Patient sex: F
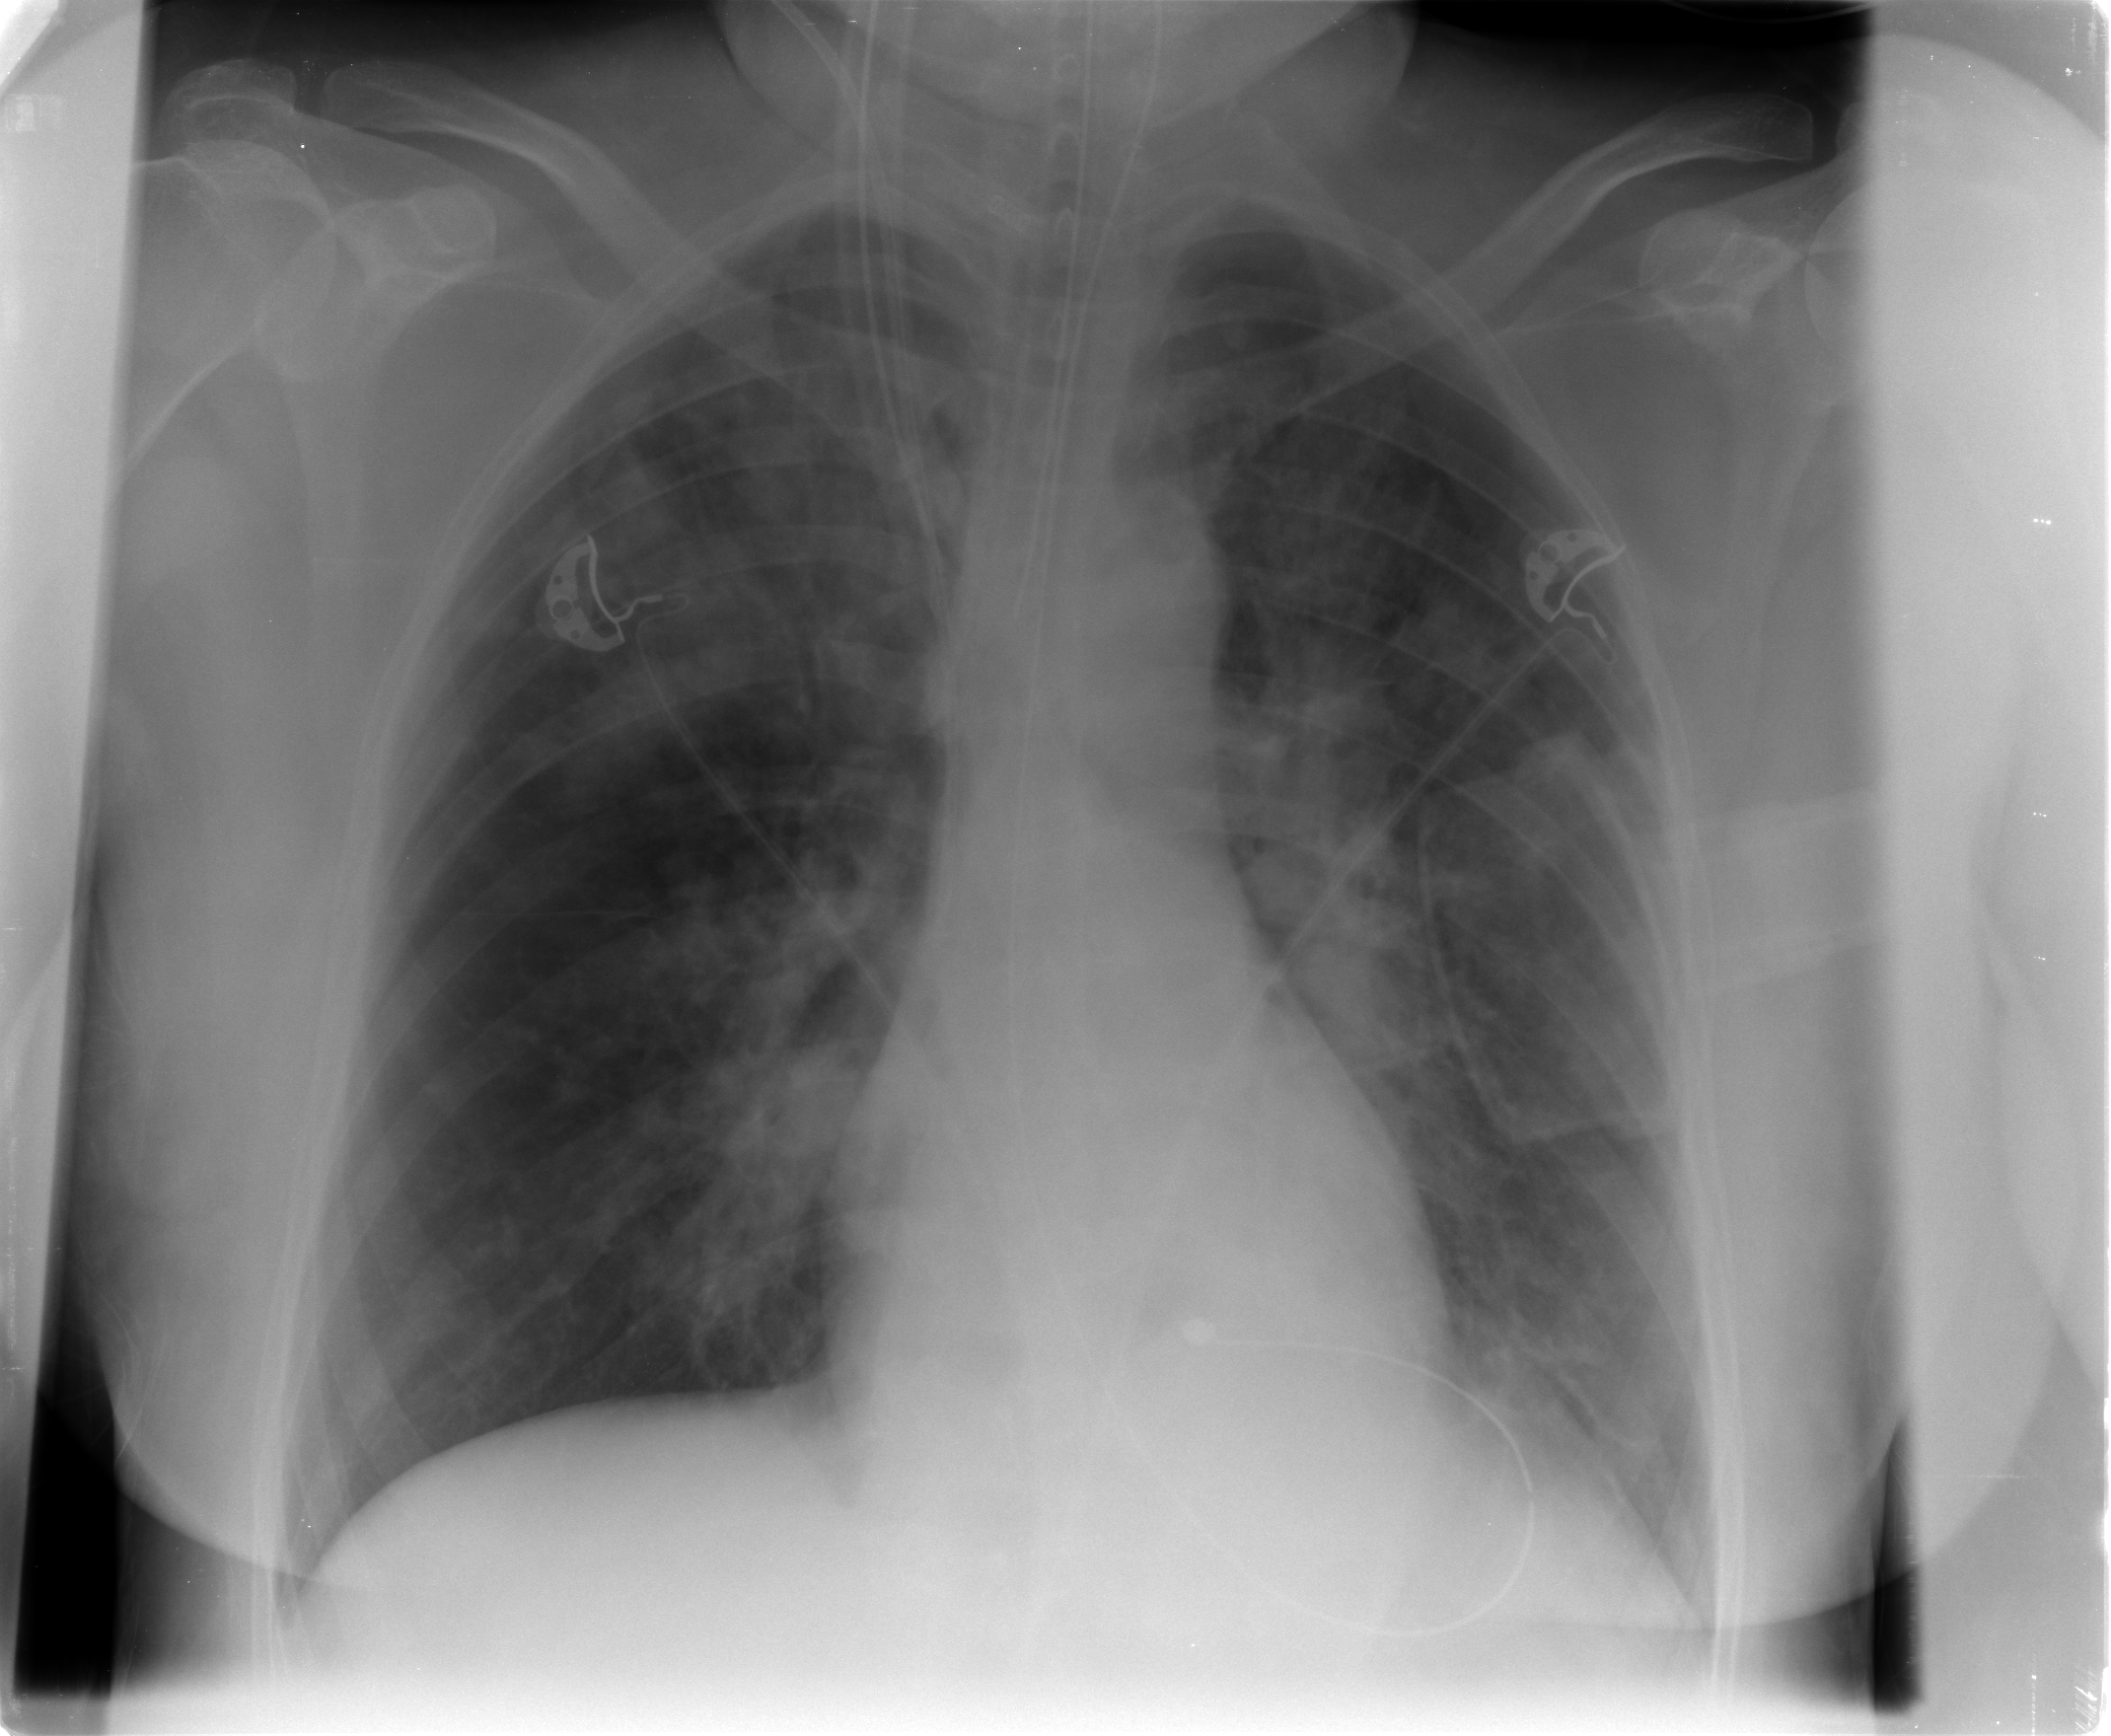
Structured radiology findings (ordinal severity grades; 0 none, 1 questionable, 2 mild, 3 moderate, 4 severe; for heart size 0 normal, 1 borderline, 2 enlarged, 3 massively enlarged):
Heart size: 0
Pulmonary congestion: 2
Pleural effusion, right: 0
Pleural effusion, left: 0
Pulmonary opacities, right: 2
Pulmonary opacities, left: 1
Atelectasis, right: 2
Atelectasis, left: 0